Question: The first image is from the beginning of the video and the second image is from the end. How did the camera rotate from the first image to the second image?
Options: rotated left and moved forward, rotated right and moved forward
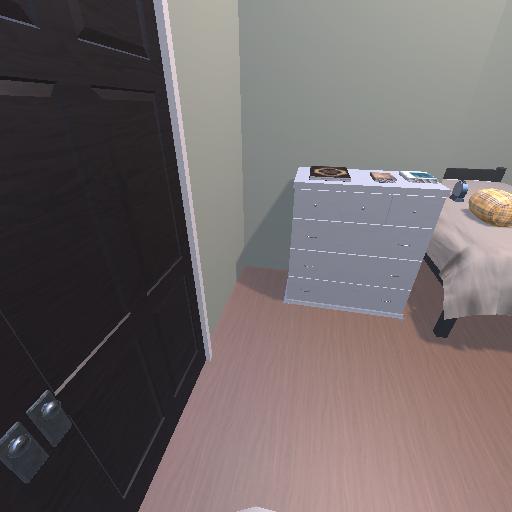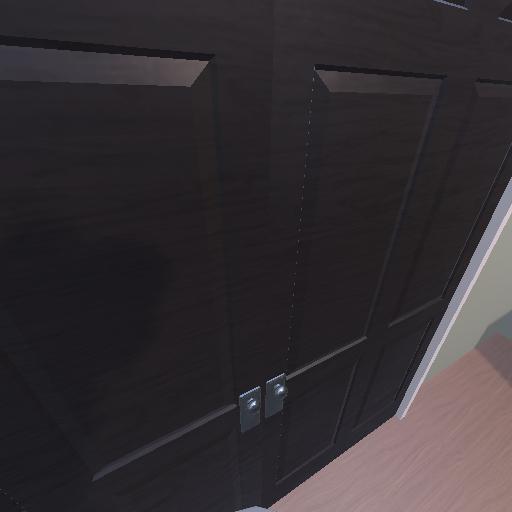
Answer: rotated left and moved forward